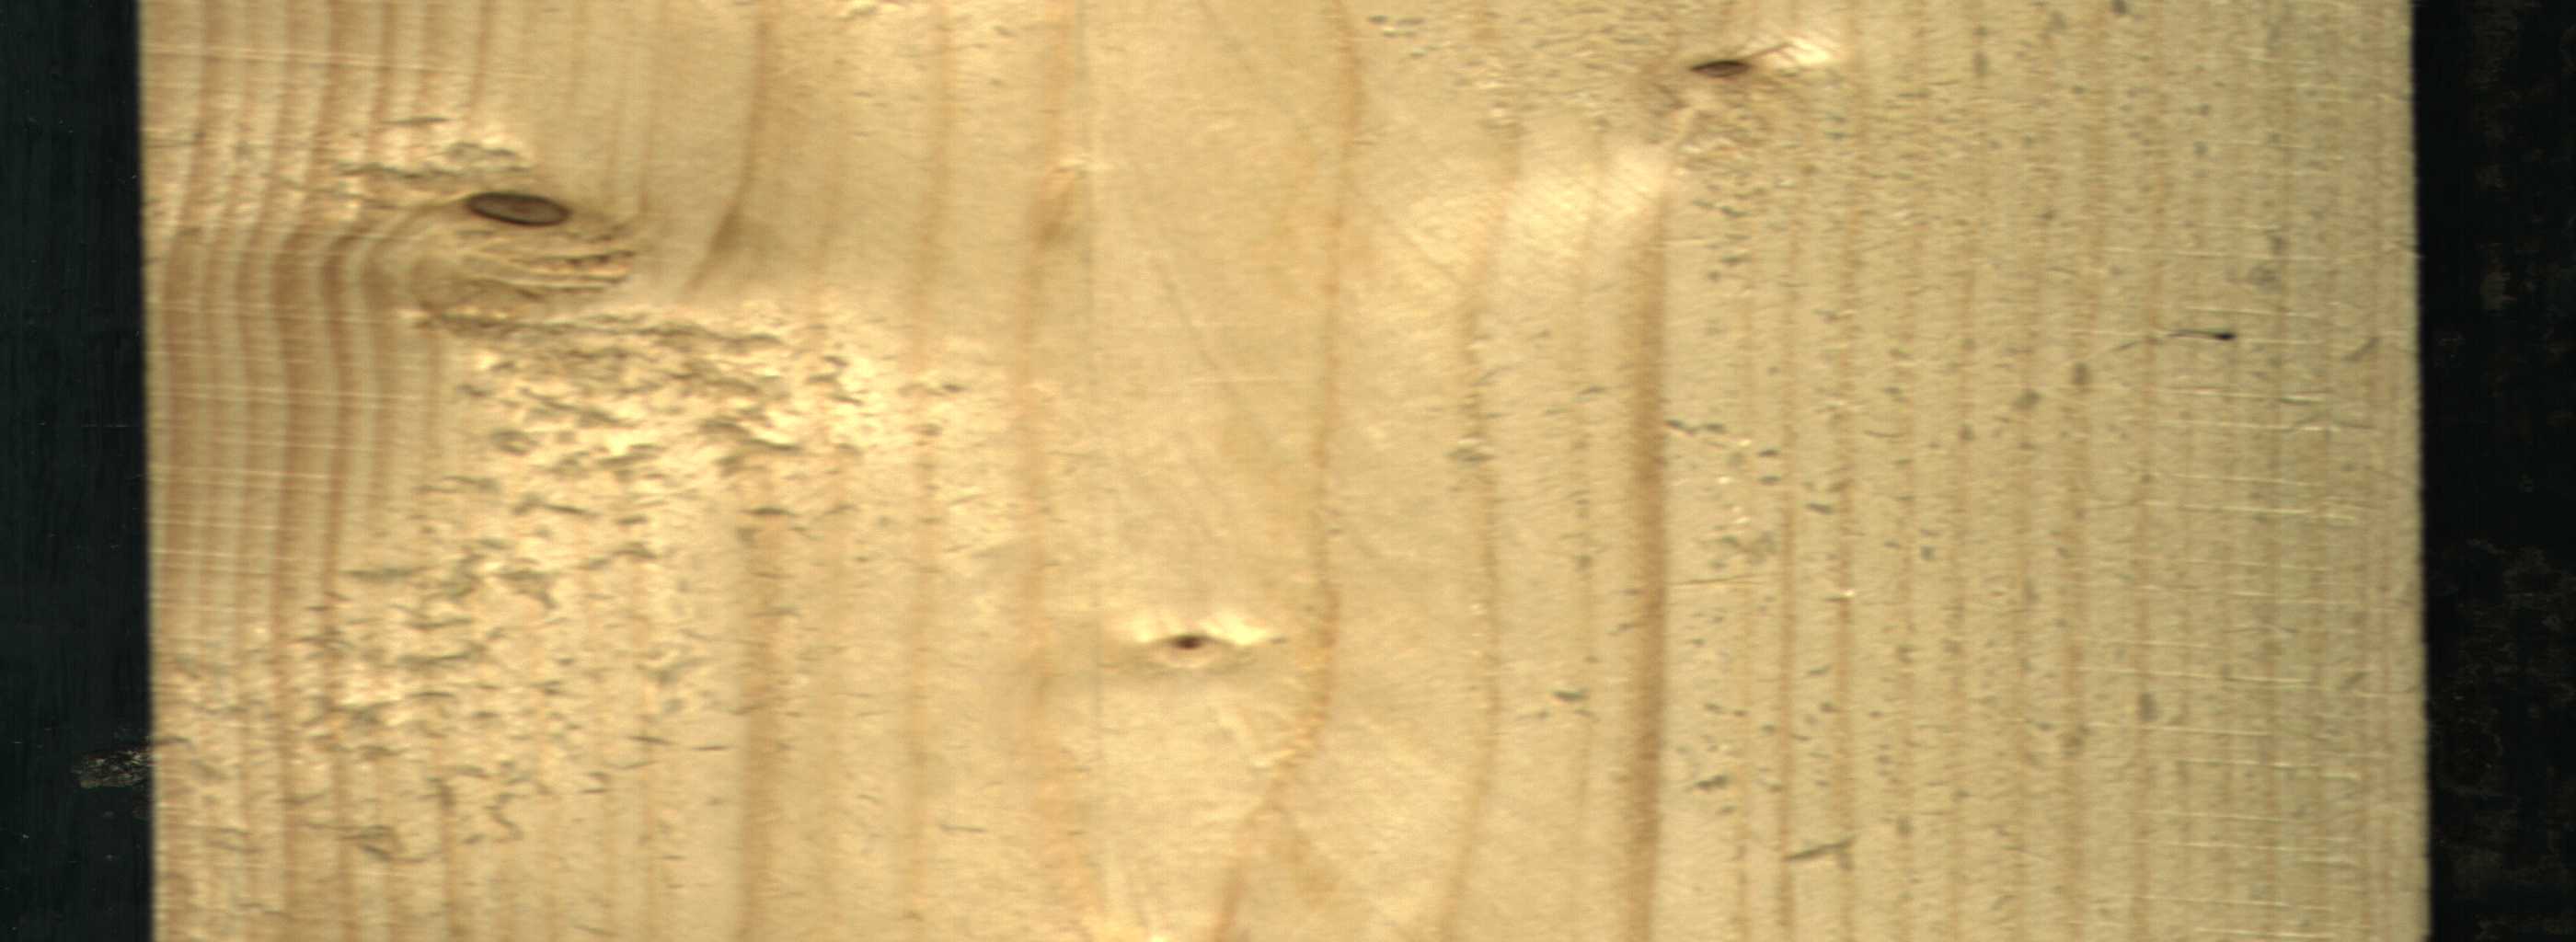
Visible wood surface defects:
Dead_Knot
Dead_Knot
Live_Knot